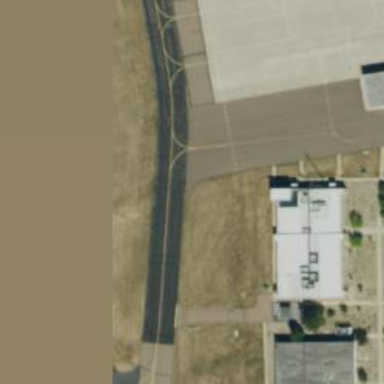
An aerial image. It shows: Image of taxiway at airport.